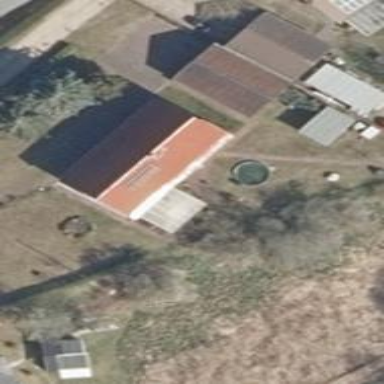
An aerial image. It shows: Simple and straightforward house.